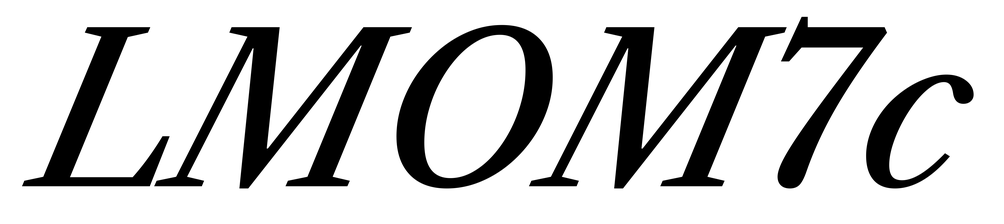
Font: LibreCaslonText-Italic_Medium_Italic